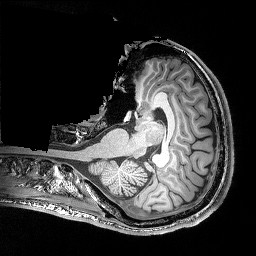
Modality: T1w
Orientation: axial
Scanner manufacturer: siemens
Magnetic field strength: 3 T
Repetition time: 0.02 s
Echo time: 0.005 s